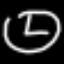
Label: clock